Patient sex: M
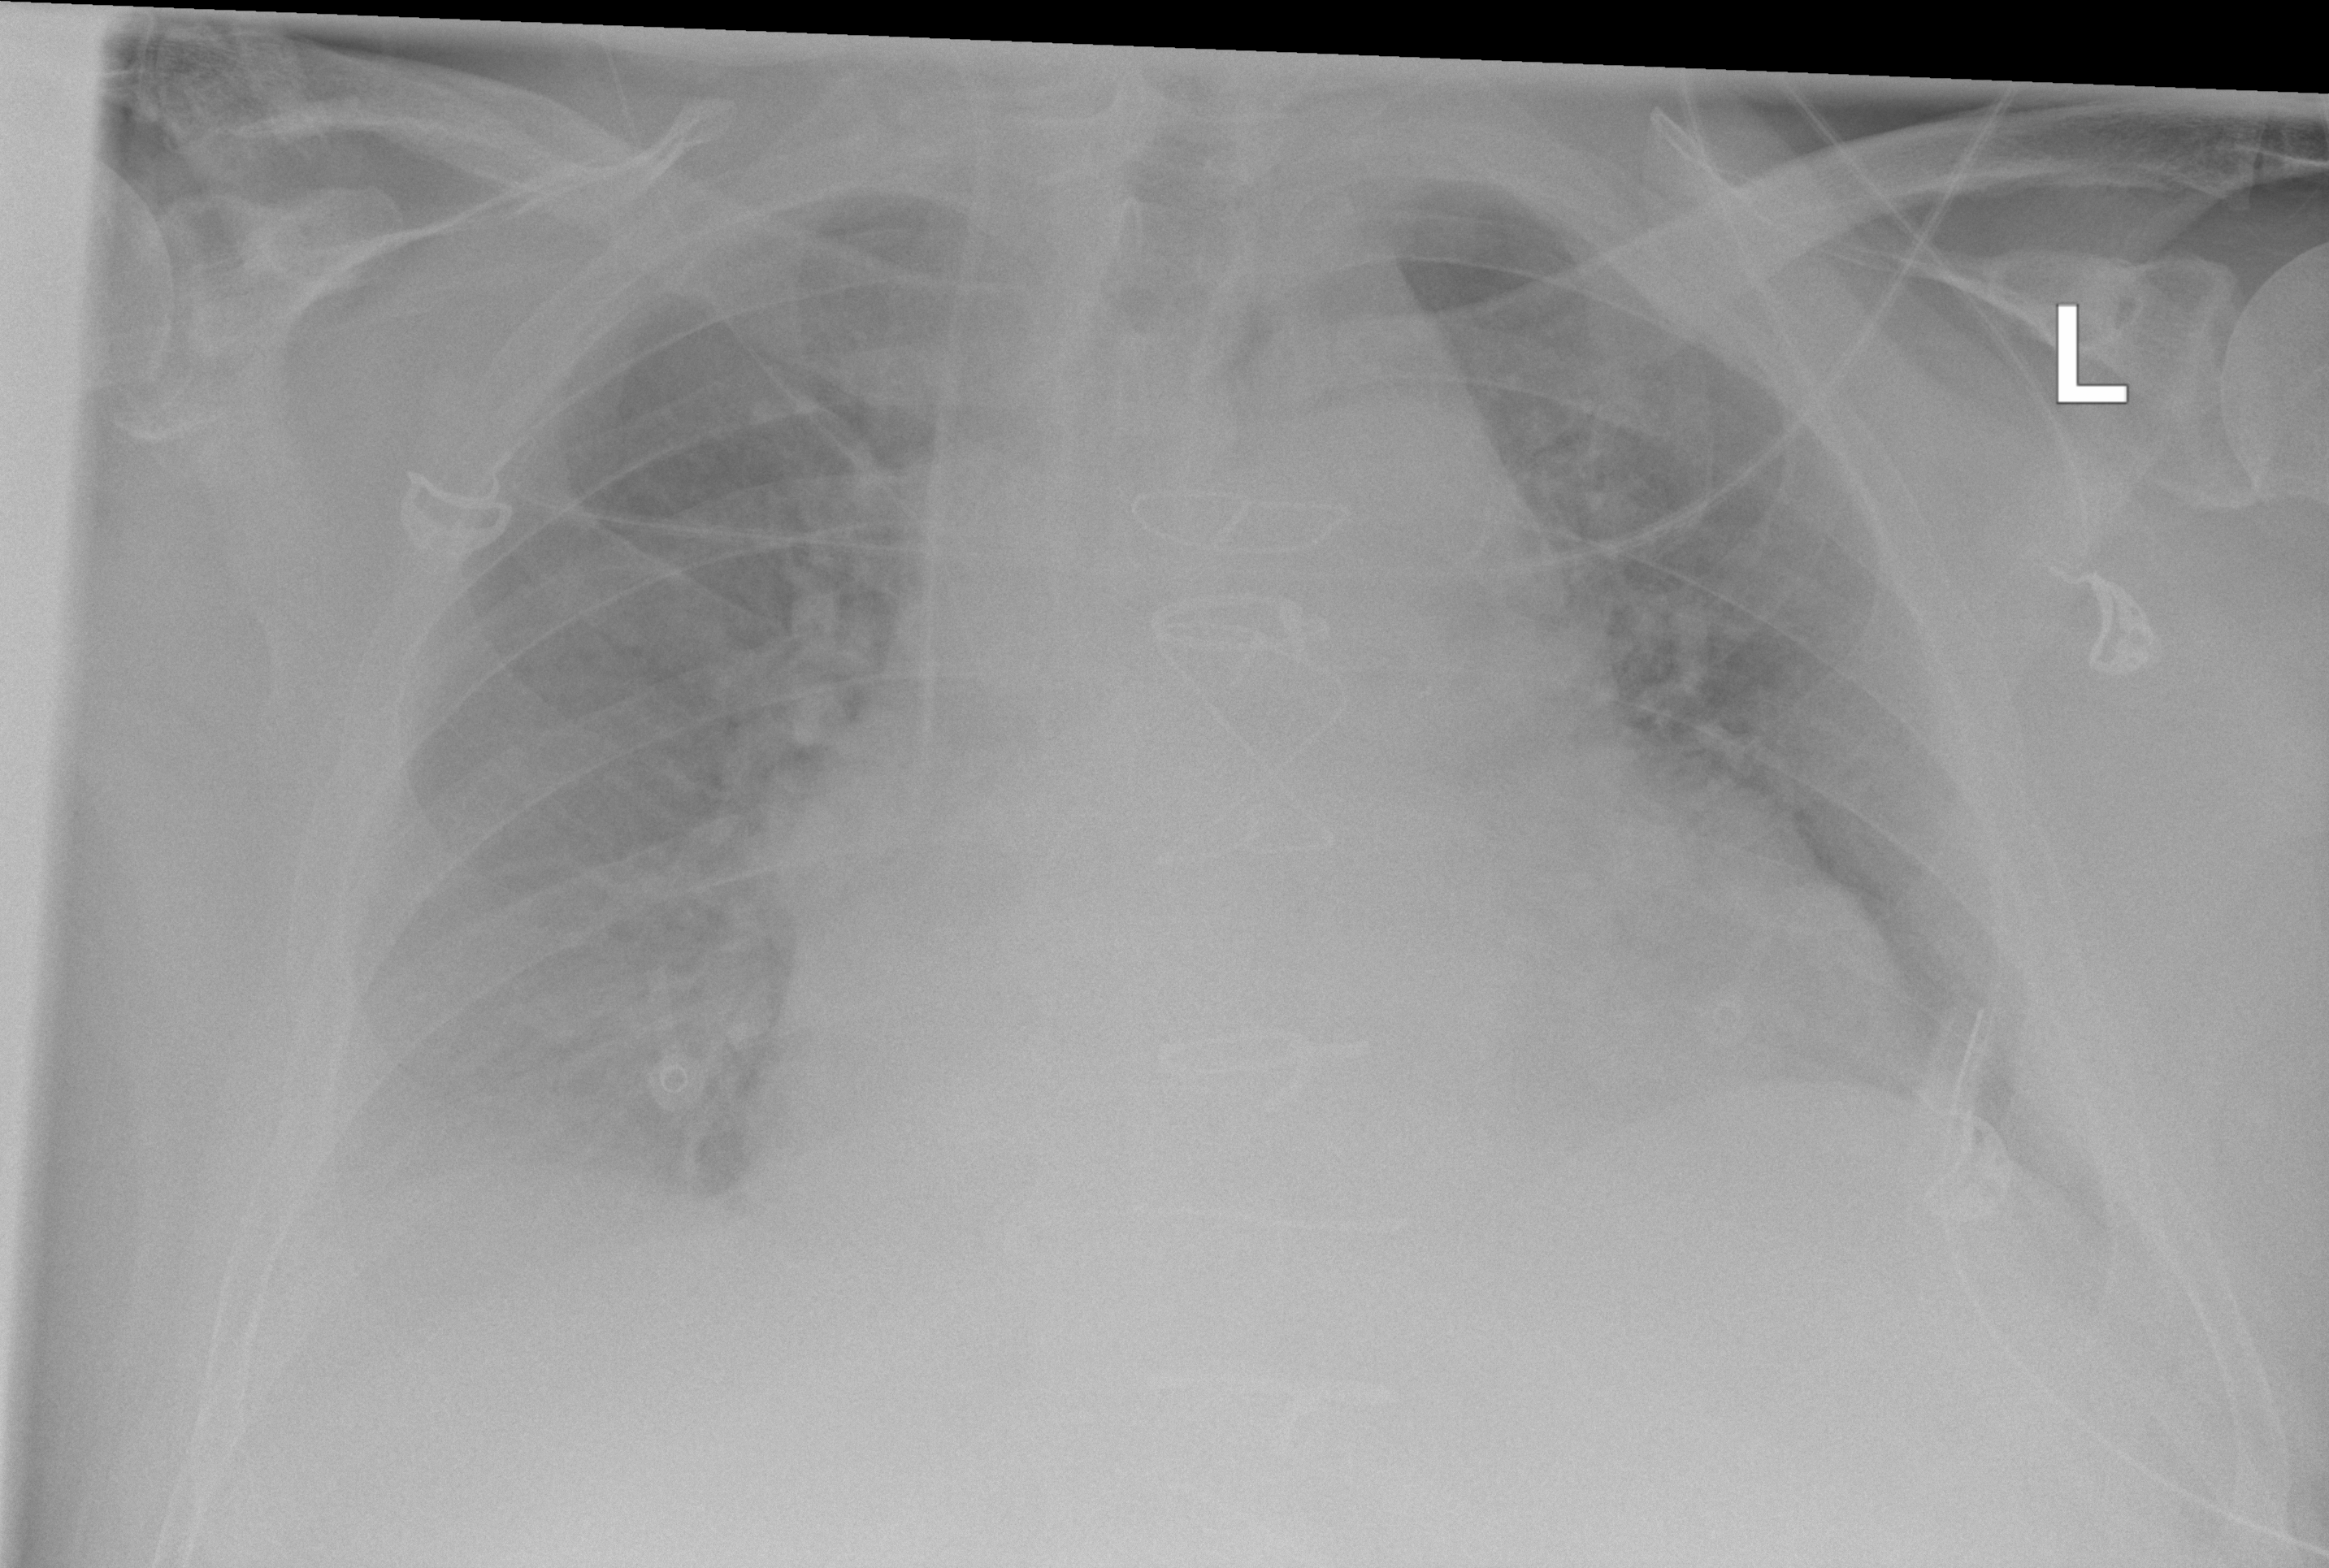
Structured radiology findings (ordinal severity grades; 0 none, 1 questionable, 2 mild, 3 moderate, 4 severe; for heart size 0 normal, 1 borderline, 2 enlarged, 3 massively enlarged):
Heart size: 2
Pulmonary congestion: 0
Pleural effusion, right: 2
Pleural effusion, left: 2
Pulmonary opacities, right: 0
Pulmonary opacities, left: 1
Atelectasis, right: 1
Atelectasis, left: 2